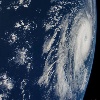
Label: cloud